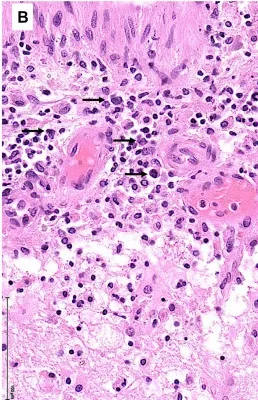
Brain autopsy. (B) The infiltrate comprises scattered large lymphoid cells (arrows), numerous small lymphocytes, and histiocytes.
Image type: pathology (h&e)